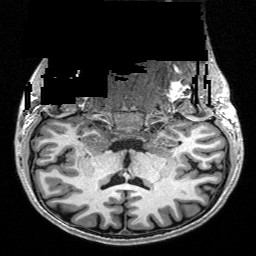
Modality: T1w
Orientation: sagittal
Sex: male
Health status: healthy
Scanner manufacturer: siemens
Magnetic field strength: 3 T
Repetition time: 3.2 s